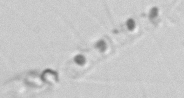
Label: Chaetoceros_socialis